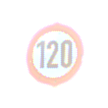
Verkehrszeichen: Geschwindigkeit120
Umgebung: Outdoor, Nature
Tageszeit: Dawn
Wetter: Clear
Licht: Natural
Jahreszeit: NotSpecified
Kontrast: LowContrast